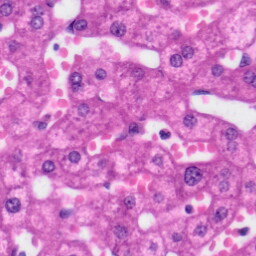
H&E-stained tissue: Liver